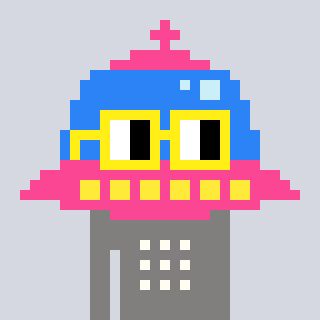
a pixel art character with square yellow glasses, a ufo-shaped head and a bluegrey-colored body on a cool background